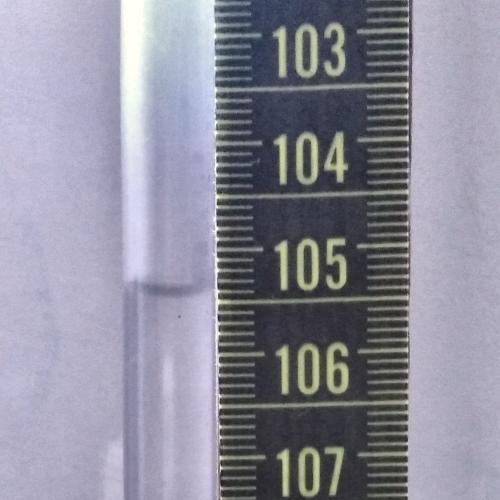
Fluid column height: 105.4 cm